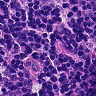
Metastatic tissue present: no